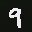
Label: 9